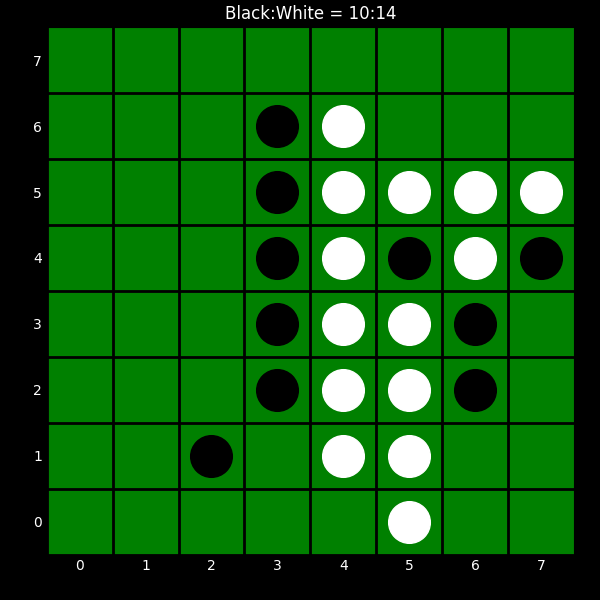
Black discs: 10
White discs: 14